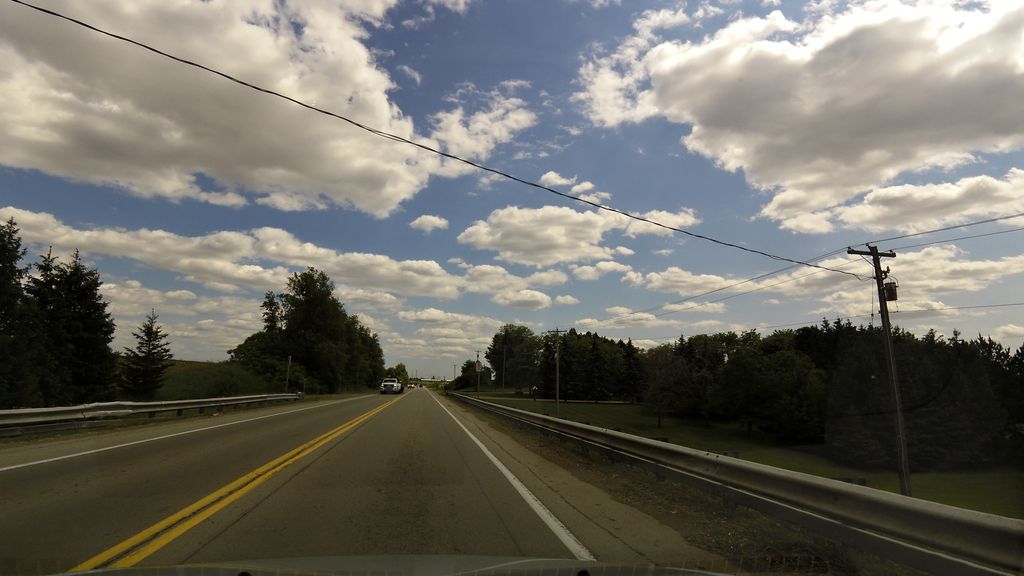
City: hamilton